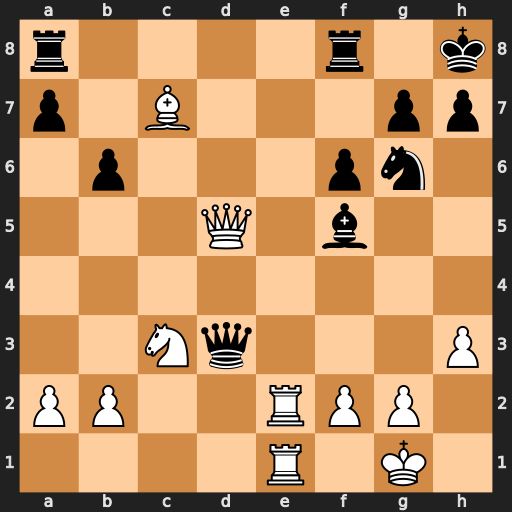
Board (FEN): r4r1k/p1B3pp/1p3pn1/3Q1b2/8/2Nq3P/PP2RPP1/4R1K1
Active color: w
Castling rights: -
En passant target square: -
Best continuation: Qxa8 Rxa8 Re8+ Nf8 Rxa8